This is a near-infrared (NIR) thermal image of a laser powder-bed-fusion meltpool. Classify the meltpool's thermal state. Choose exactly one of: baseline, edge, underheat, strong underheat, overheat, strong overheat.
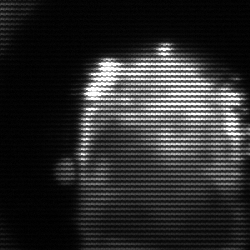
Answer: baseline